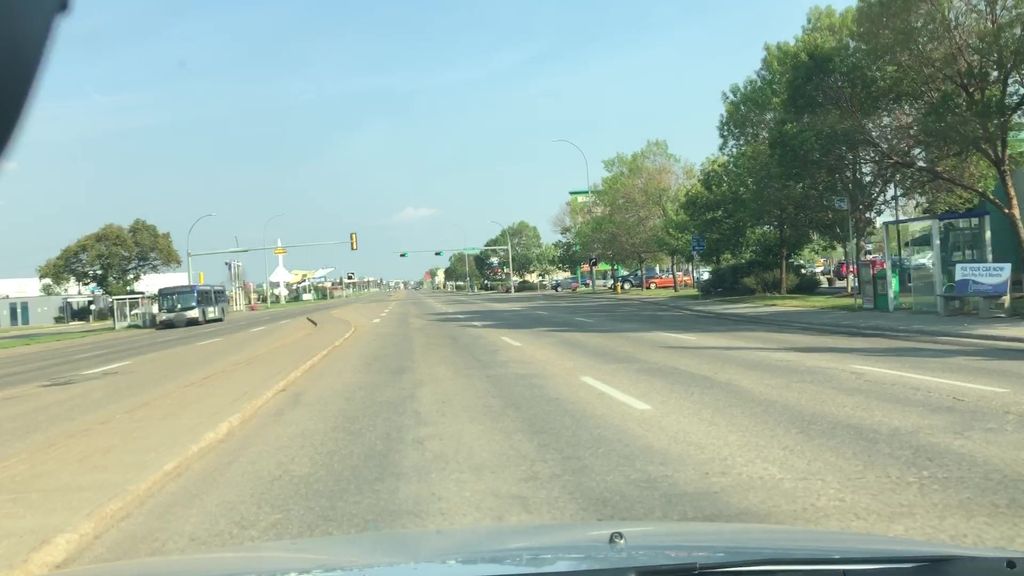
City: edmonton